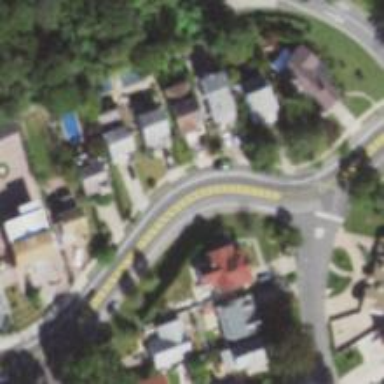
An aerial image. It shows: Residential road with asphalt surface and sidewalk on the left.